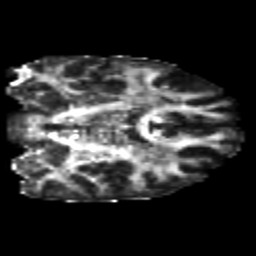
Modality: FA
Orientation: coronal
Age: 23
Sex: male
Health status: healthy
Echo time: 0.074 s